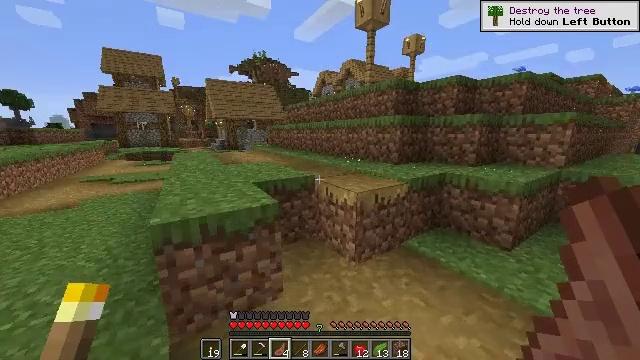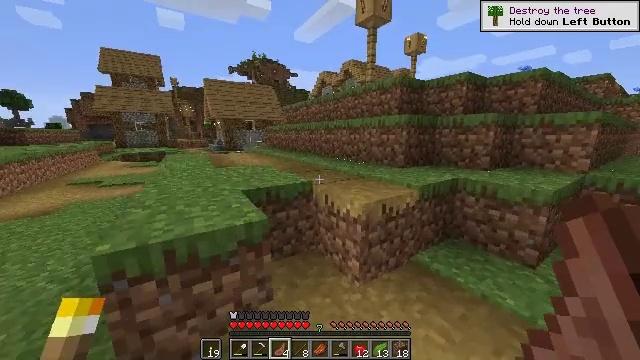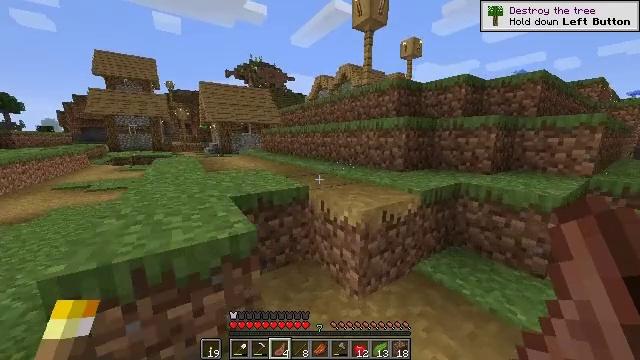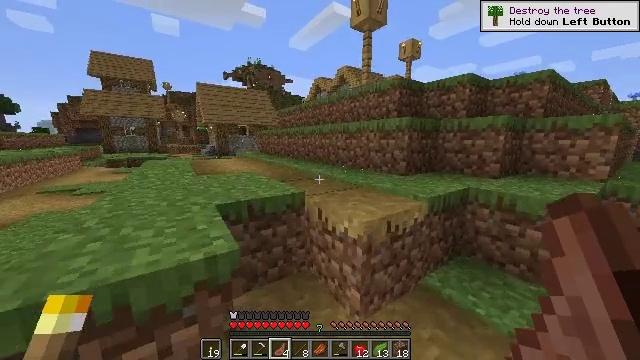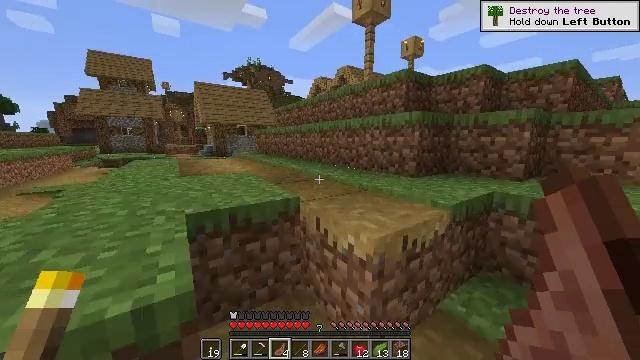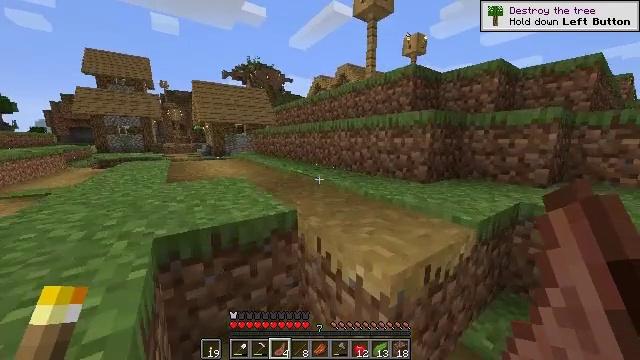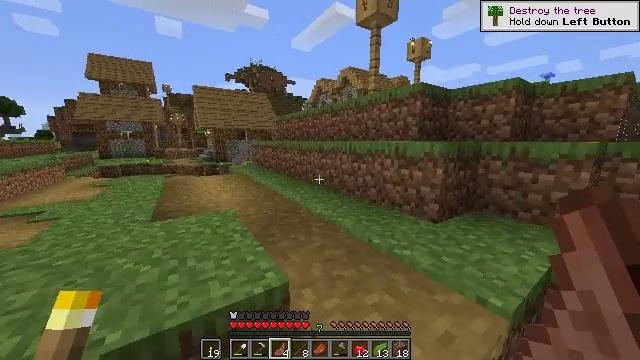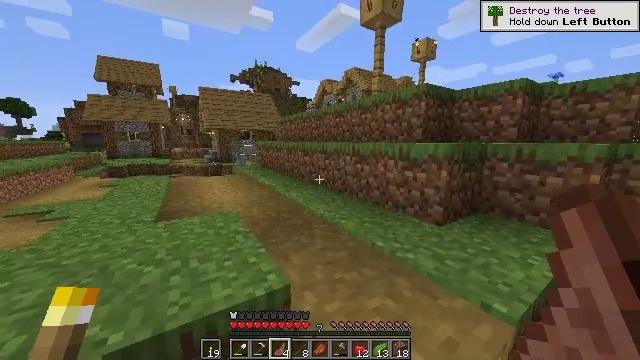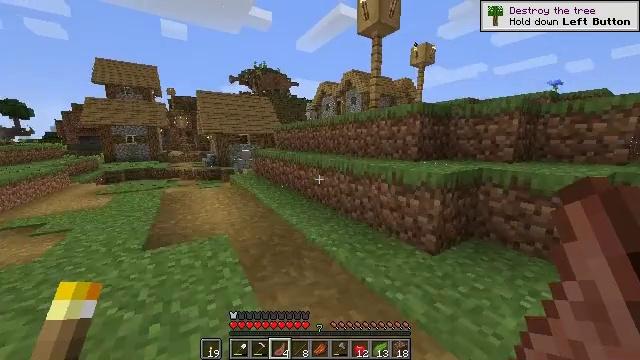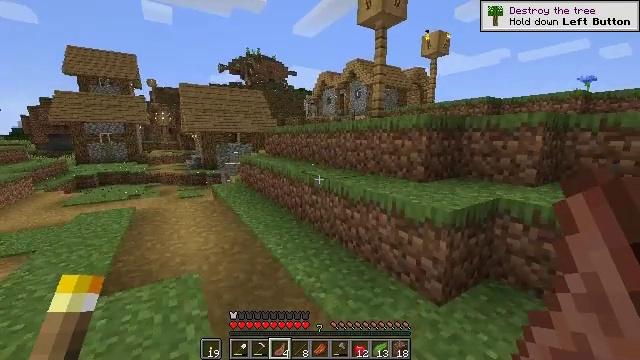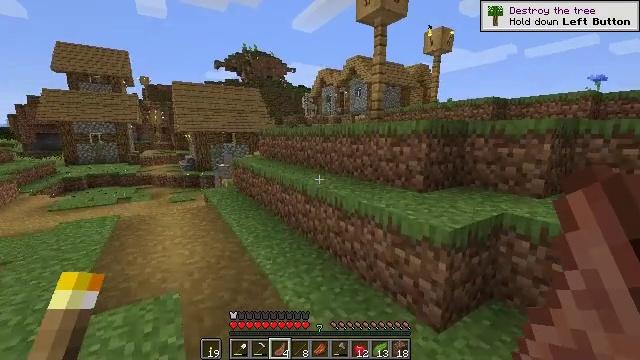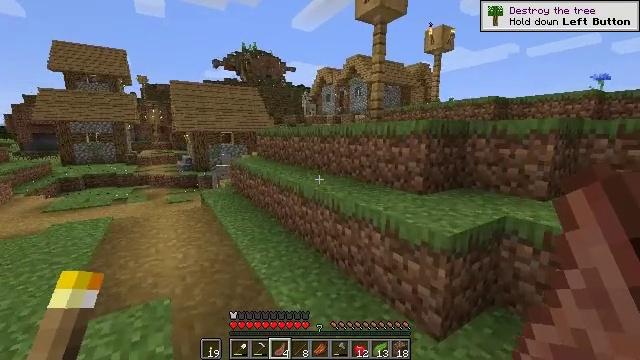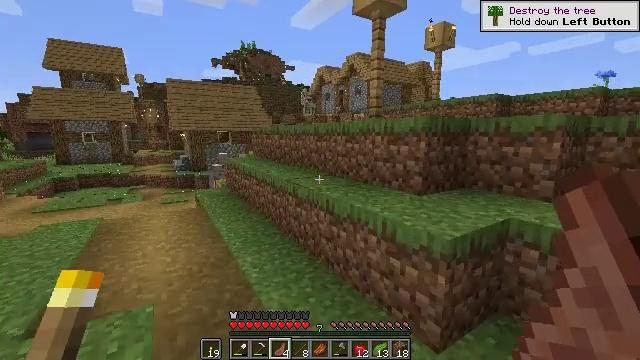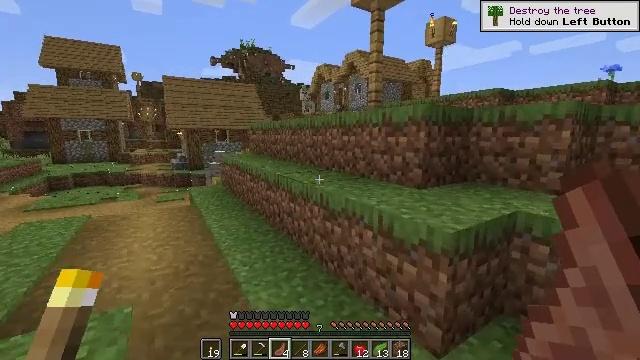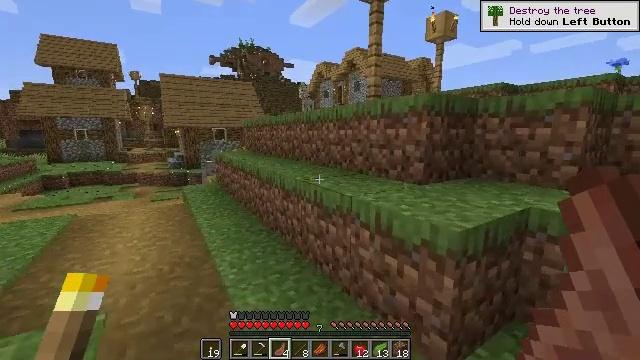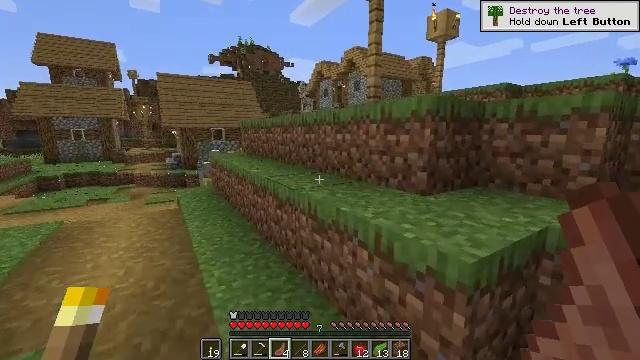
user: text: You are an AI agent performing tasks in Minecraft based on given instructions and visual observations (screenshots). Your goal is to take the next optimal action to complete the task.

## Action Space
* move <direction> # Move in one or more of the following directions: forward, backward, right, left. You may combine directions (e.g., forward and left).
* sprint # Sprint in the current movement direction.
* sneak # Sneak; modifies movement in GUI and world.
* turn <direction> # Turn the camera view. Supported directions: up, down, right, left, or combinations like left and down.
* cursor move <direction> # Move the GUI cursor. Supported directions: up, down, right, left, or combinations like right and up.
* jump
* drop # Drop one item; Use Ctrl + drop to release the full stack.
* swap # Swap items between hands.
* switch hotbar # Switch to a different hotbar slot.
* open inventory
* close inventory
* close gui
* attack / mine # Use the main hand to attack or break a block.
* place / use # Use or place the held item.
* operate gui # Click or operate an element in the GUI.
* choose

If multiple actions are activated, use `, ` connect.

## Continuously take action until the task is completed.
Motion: motion action
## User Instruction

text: Pick up the white bed by breaking it.
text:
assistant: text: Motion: move forward, sprint
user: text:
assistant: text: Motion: move forward, sprint
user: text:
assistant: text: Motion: move forward, sprint
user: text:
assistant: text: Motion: move forward
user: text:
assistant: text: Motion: move forward
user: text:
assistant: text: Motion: move forward, jump
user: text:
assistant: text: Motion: move forward, turn left, jump
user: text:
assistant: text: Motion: move forward, jump
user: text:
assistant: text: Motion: move forward, jump
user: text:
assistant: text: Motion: move forward, jump
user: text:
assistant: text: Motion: move forward, jump
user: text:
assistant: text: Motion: move forward, jump
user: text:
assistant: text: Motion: move forward, jump
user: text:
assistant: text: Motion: move forward, jump
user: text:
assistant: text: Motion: move forward, sprint, jump
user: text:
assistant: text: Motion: move forward, sprint, jump
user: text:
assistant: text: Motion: move forward, turn right, jump
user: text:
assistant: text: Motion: move forward, turn right, jump
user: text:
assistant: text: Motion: move forward, turn right, jump
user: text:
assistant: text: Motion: move forward, turn right, jump
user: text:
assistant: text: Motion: move forward, turn right, jump
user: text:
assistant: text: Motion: move forward, turn right, jump
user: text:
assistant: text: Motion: move forward, turn right, jump
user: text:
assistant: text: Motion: move forward, sprint, turn right, jump
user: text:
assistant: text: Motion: move forward, sprint, jump
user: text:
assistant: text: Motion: move forward, sprint, jump
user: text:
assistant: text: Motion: move forward, jump
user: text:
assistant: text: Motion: move forward, jump
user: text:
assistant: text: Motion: move forward, jump
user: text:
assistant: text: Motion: move forward, turn left and down, jump